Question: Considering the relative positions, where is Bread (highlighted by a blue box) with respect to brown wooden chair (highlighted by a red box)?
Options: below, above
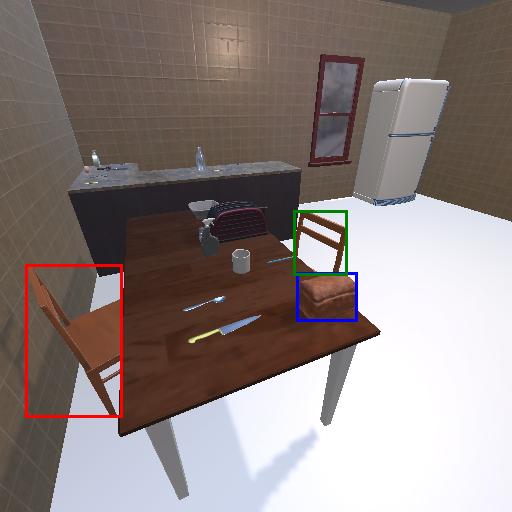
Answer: below